Question: I want to reproduce this effect in gnuplot:

How can I achive it? If it can't be done, what software can I use to reproduce it?
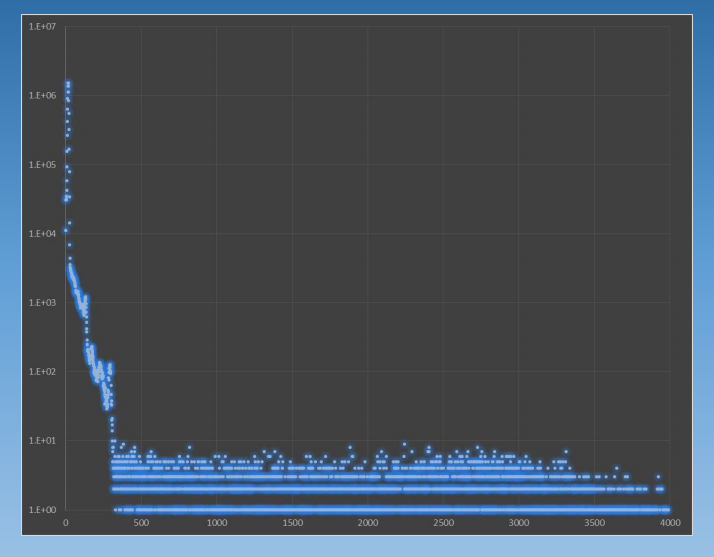
Answer: Using a 2d kernel for every pixel can be done inside gnuplot. That way, more dense accumulations get brighter than single pixels. Check 'show palette rgbformulae' and the respective chapter in the help to change the colours.
'''
set term wxt size 300,300 background rgb 0
set view map
set samp 140
set dgrid3d 180,180, gauss kdensity2d 0.2,0.2
set palette rgbform 4,4,3
splot "+" us 1:(sin($1/3)**2*20):(1) with pm3d notitle
'''